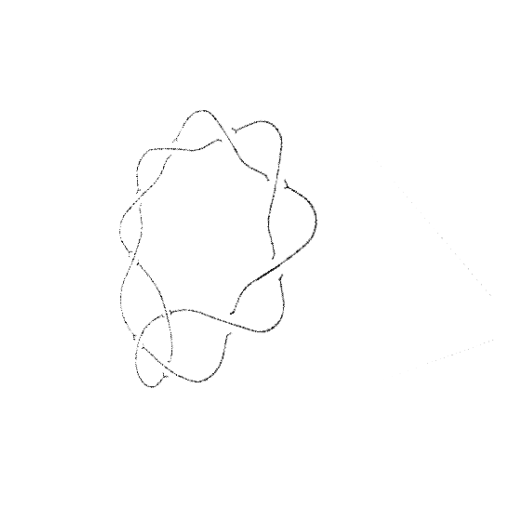
Crossing number: 10